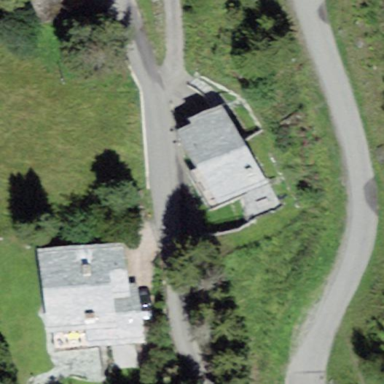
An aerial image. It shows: Detached building.